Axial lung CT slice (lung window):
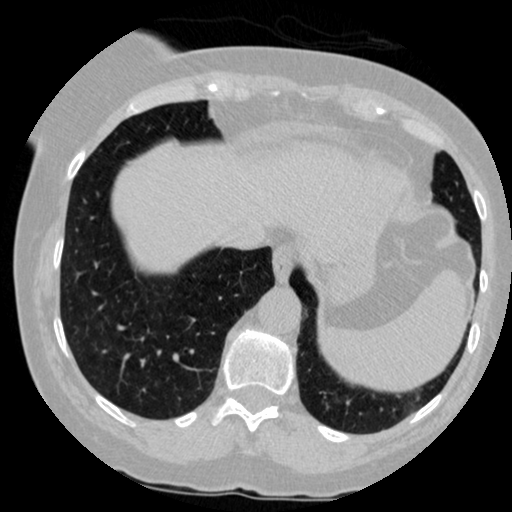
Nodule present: no